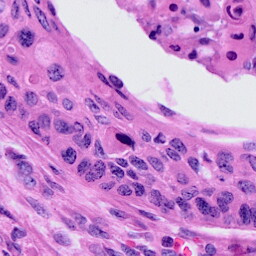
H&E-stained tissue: Cervix